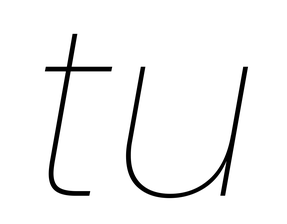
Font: Poppins-ThinItalic